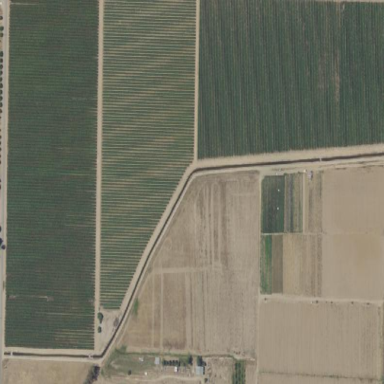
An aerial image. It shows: Vineyard.